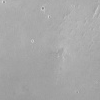
Atmospheric dust classification: not_dusty